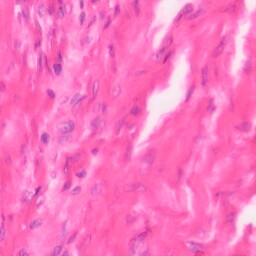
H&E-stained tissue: Colon